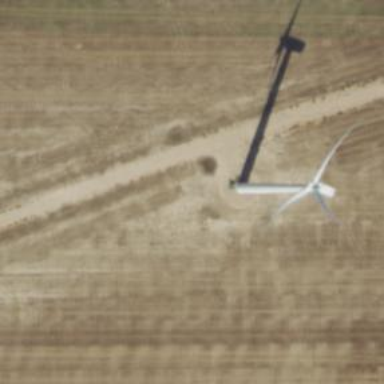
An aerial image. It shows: Wind generator powered by horizontal axis wind turbine.